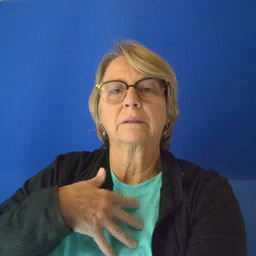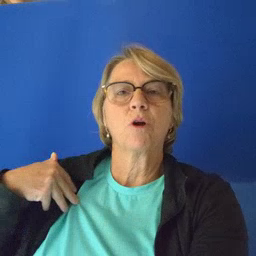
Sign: zebra